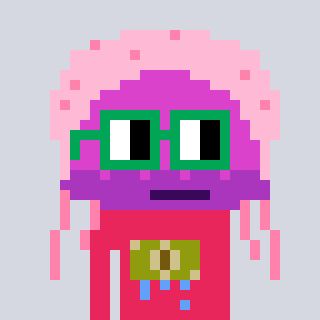
a pixel art character with square green glasses, a jellyfish-shaped head and a redpinkish-colored body on a cool background